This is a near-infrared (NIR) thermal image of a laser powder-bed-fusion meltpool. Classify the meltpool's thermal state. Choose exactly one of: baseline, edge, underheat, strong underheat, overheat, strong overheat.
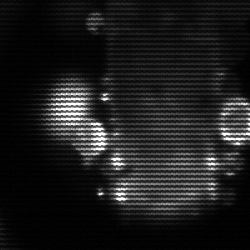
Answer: strong underheat